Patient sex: M
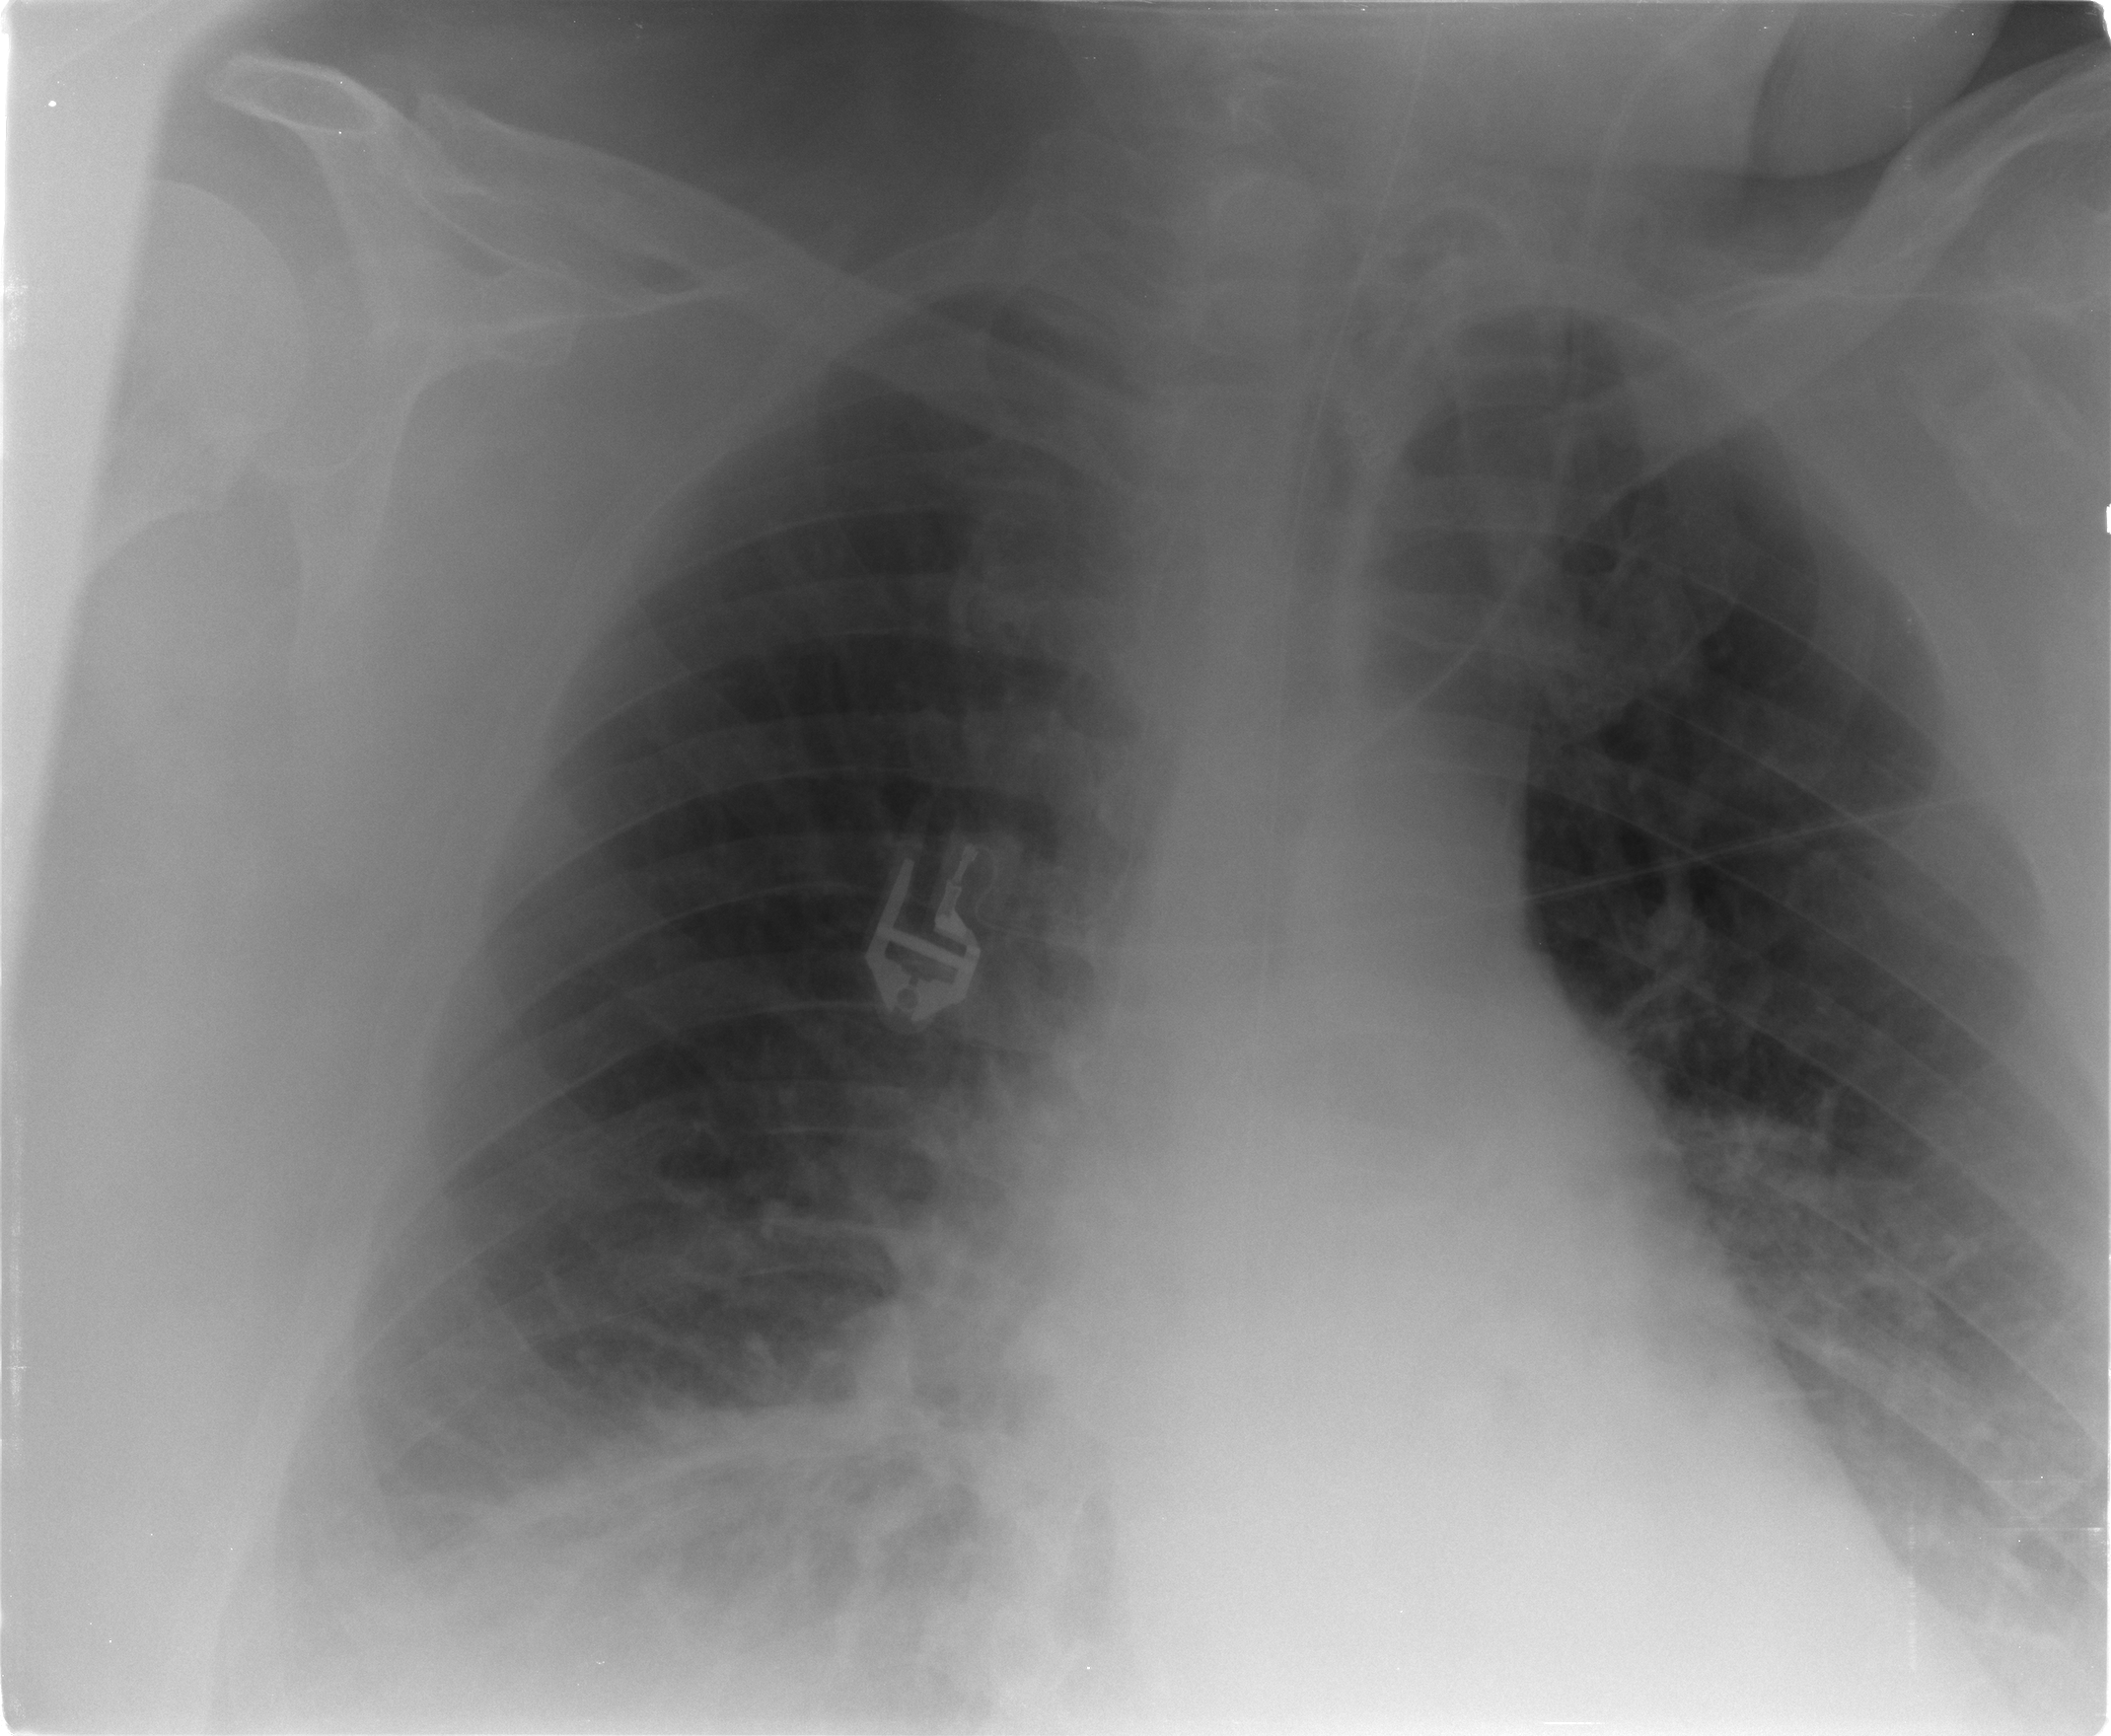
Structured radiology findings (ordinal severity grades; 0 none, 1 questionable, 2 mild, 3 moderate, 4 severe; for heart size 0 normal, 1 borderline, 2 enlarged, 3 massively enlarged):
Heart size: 2
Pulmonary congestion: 2
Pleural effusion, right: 2
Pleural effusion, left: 0
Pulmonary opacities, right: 2
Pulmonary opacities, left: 2
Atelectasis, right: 2
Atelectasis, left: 2